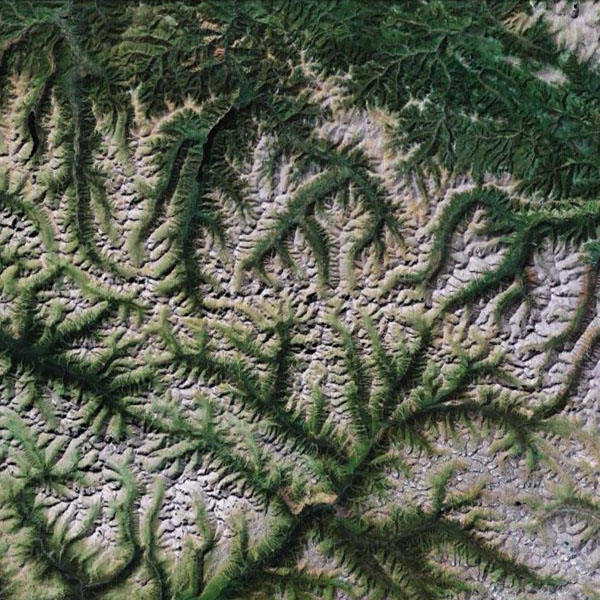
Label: Mountain